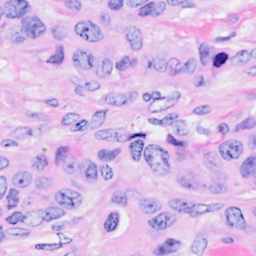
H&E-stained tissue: Breast